Question: I am aware of the hundreds of similar questions about Silverlight and the clientaccesspolicy.xml but I am losing my head here. I've gone through almost all the posts on Stackoverflow, tried most of the suggestions and I'm still stuck.
I have a SL client calling a method in an Owin self-hosted web api. I've simplified my api service to <URL> example, so there is no unnecessary complexity involved. My api is running on port 9000 for this example.
is that I get a 404 error when calling the method in the api. Using Fiddler I can tell that it's not finding the clientaccesspolicy.xml. I've copied the xml file (and crossdomain.xml) to all locations I can think of, and to that of what other posts have suggested.

Can anyone point out my error or help me in the right direction? Here are some snippets:
clientaccesspolicy.xml:
'''
<?xml version="1.0" encoding="utf-8"?>
<access-policy>
<cross-domain-access>
<policy>
<allow-from http-request-headers="SOAPAction">
<domain uri="http://*"/>
<domain uri="https://*"/>
</allow-from>
<grant-to>
<socket-resource port="9000" protocol="tcp" />
<resource path="/" include-subpaths="true"/>
</grant-to>
</policy>
</cross-domain-access>
</access-policy>
'''
Program.cs
'''
static void Main(string[] args)
{
string baseAddress = "http://localhost:9000/";
Console.WriteLine("Connected..");
var server = WebApp.Start<Startup>(url: baseAddress);
Console.ReadLine();
Console.WriteLine("Disconnecting..");
server.Dispose();
}
'''
Service Agent in SL:
'''
public async Task TestApi()
{
try
{
HttpClient client = new HttpClient();
var response = await client.GetAsync("http://localhost:9000/api/test");
var result = await response.Content.ReadAsStringAsync();
... bla bla bla
}
catch (Exception e)
{
throw new Exception(e.Message);
}
}
'''
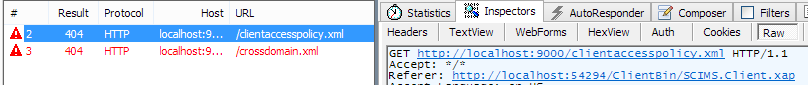
Answer: When using self hosting you will have to serve the policy file yourself by listening for the request for the policy and passing back the policy file.
See: <URL>